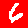
Digit: 6